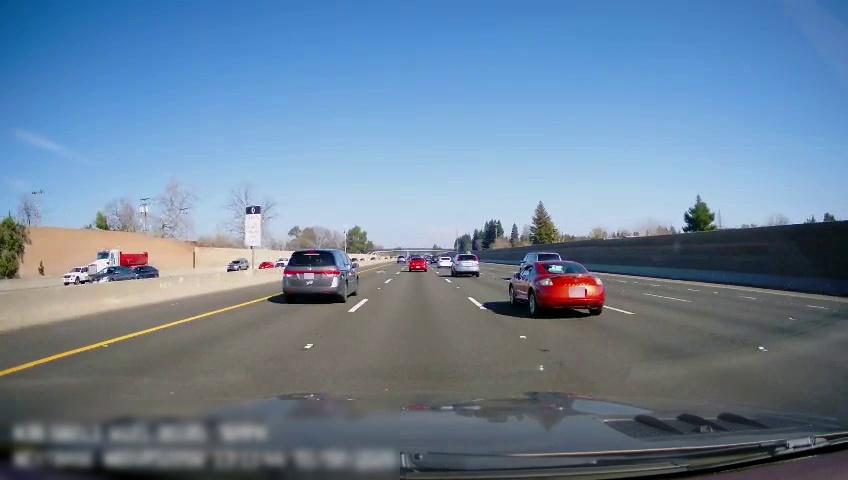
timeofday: Day
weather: Sunny
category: Drivable Space
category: Vehicles | SUV
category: Vehicles | Truck
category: Vehicles | Car
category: Vehicles | Car
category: Vehicles | Truck
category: Vehicles | Car
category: Vehicles | Truck
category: Vehicles | Car
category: Vehicles | Car
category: Vehicles | SUV
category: Vehicles | SUV
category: Vehicles | Van
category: Vehicles | Car
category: Vehicles | SUV
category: Vehicles | Car
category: Lanes | Alternate Lane
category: Lanes | Current Lane
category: Lanes | Current Lane
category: Lanes | Alternate Lane
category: Lanes | Alternate Lane
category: Lanes | Alternate Lane
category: Lanes | Alternate Lane
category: Traffic | Signs